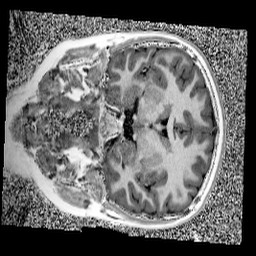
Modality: UNIT1
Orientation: coronal
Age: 10
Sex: female
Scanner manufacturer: siemens
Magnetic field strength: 3 T
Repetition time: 4 s
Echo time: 0.00299 s